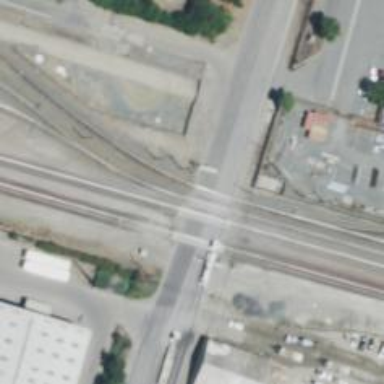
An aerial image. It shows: Railway level crossing.